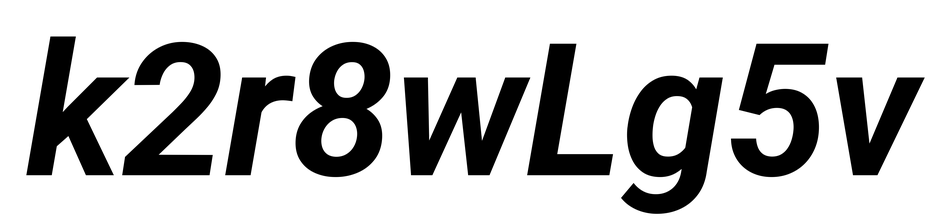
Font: Roboto-Italic_Bold_Italic